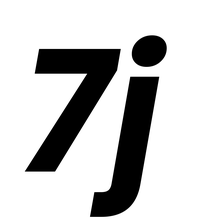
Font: Poppins-BoldItalic